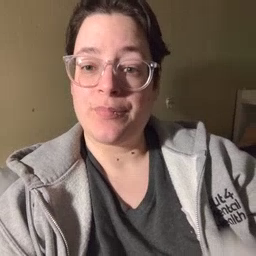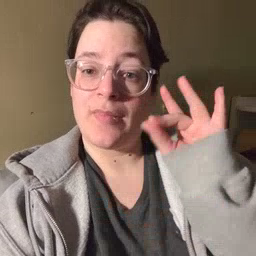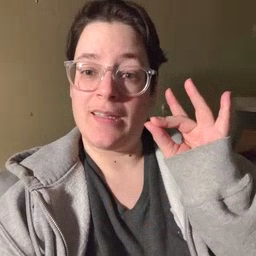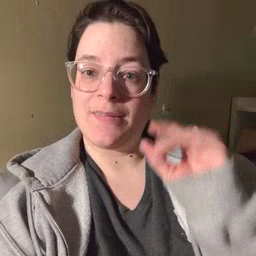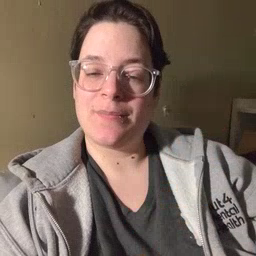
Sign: find